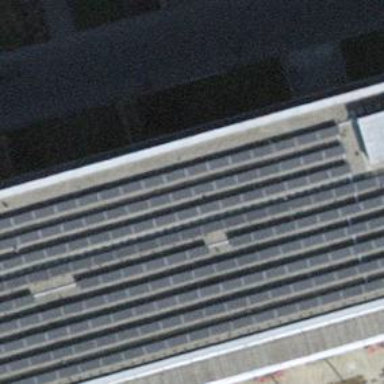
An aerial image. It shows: Solar photovoltaic panel generator placed on roof.